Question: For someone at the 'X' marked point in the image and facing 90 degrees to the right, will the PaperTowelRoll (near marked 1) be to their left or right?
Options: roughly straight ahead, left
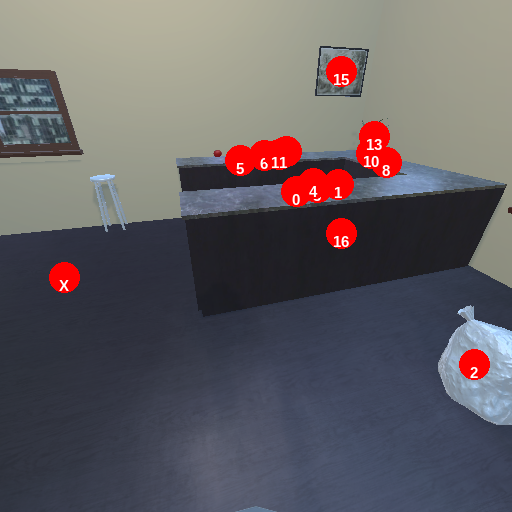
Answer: roughly straight ahead